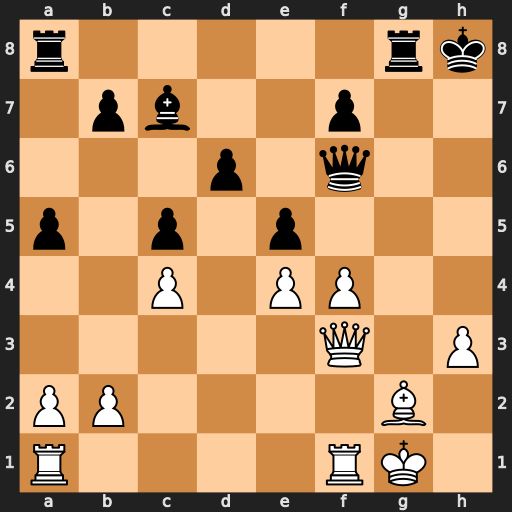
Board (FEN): r5rk/1pb2p2/3p1q2/p1p1p3/2P1PP2/5Q1P/PP4B1/R4RK1
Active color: w
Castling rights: -
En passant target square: -
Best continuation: Qh5+ Kg7 fxe5 Qg6 Qxg6+